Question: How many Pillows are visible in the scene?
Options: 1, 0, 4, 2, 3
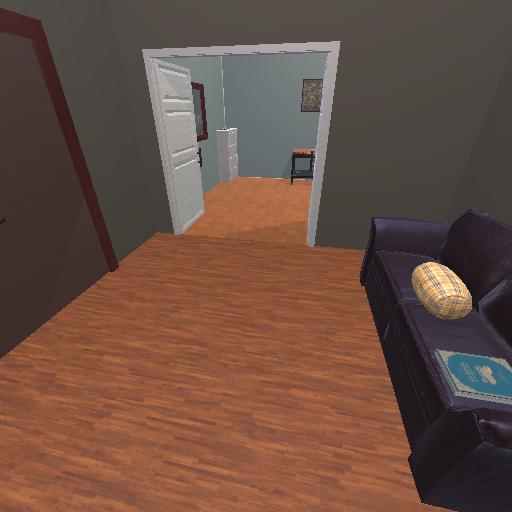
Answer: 1